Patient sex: M
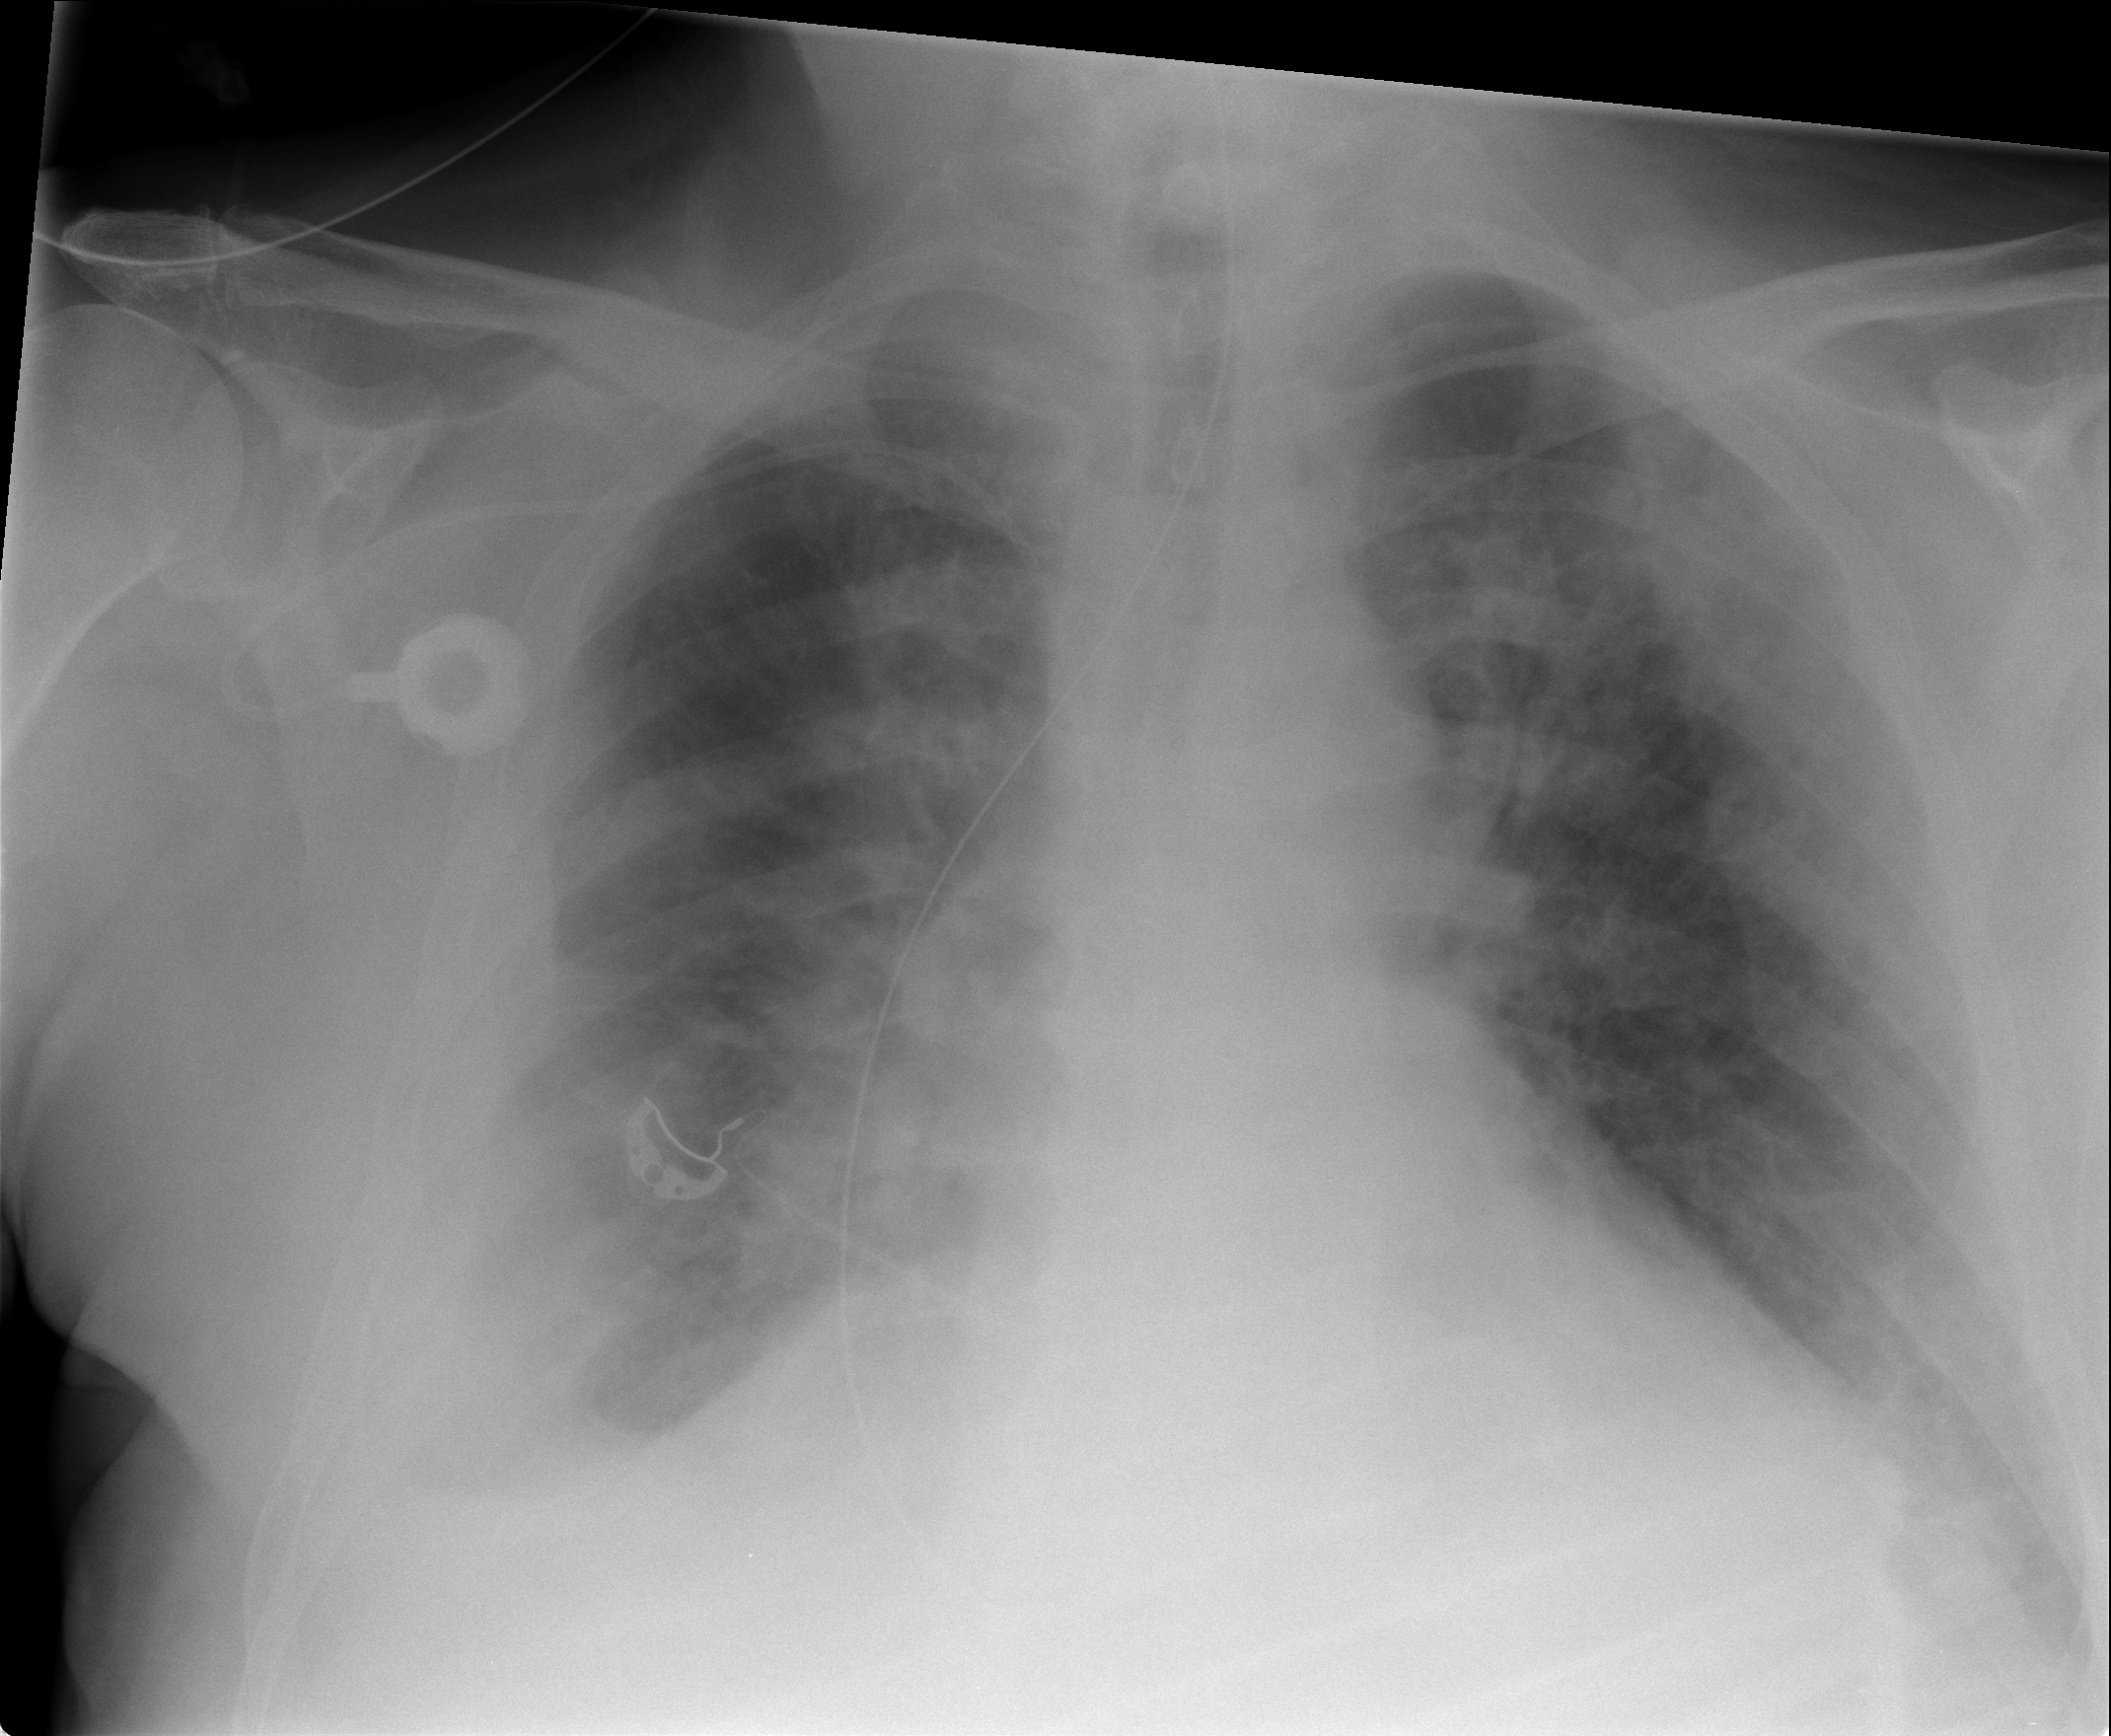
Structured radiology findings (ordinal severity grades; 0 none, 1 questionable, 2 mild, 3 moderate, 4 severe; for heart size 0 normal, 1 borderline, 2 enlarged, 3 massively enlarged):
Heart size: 2
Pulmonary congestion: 2
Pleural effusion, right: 3
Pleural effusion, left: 1
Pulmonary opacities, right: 2
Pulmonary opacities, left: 2
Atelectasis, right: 2
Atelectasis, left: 0